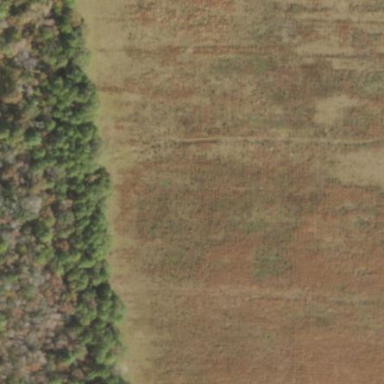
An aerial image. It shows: Mixed leaf woodland.